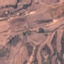
Label: HerbaceousVegetation